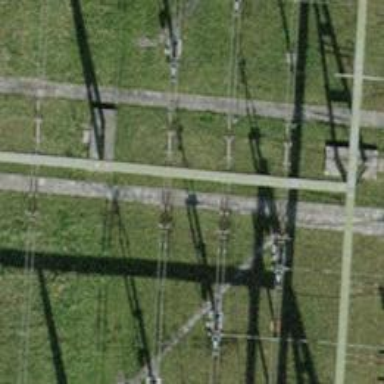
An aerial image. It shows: Power line carrying busbar.